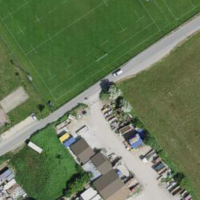
EUNIS habitat code: 53
Species observed at this site:
Thlaspi arvense